Question: I'm new to macro programming in VB, and what I'm trying to do is clone a row in my word document when a button is clicked. I've made an attempt as shown in the picture below. What do I need to do to make the addTwoDependants() subroutine run when the button is clicked?

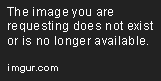
Answer: '''
public sub cloneDependants_Click()
call addTwoDependants
end sub
'''
Your code should work as well.
Are you getting any error? If so, post a comment to this answer or edit your question to mention that.
EDIT: Looking at the screenshot, you have added the code for 'addTwoDependants' under a document named Normal. To fix this, add a module under the document which has the button (Fna) and move the above code in the newly added bas module.